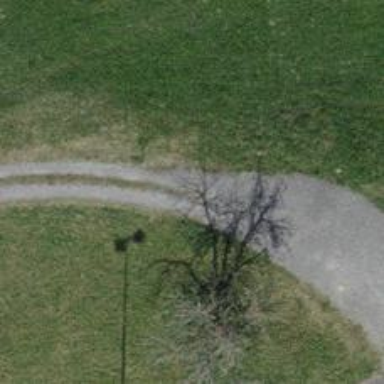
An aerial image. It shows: Service road with unpaved surface.